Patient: sex F, age 68
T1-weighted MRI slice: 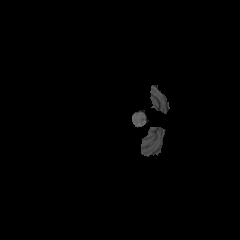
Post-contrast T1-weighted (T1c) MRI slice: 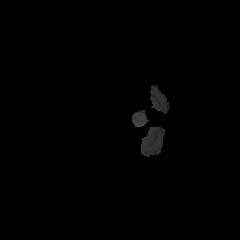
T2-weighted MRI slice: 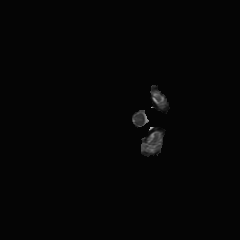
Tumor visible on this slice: no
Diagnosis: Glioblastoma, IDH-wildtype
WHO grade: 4